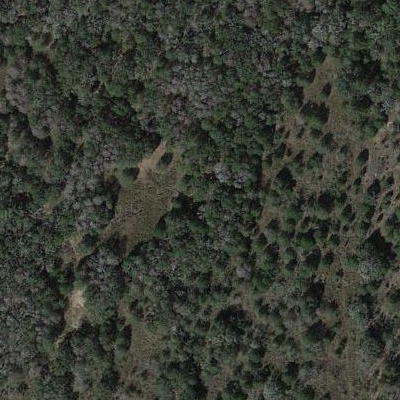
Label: eForest